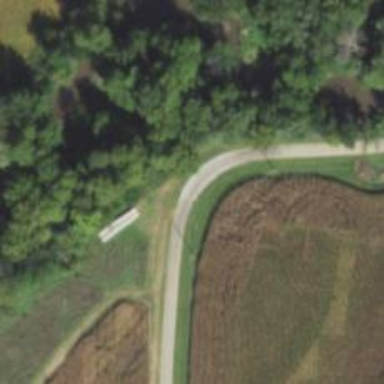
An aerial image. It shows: Unclassified road.